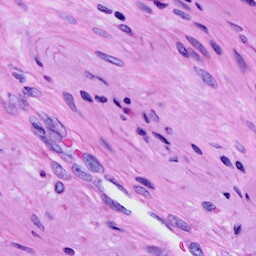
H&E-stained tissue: Cervix